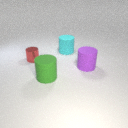
large green rubber cylinder in front of small red metal cylinder